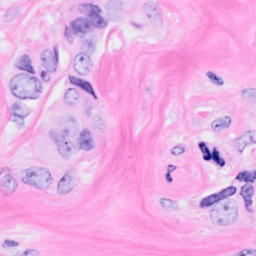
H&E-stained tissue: Breast